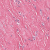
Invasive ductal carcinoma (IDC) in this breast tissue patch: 0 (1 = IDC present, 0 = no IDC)